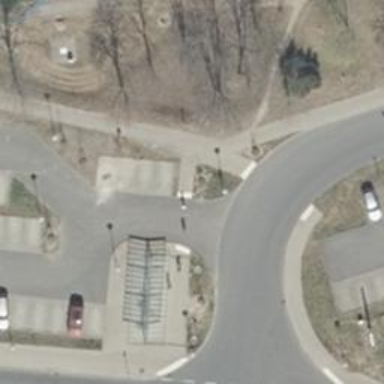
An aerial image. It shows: Unmarked road crossing.